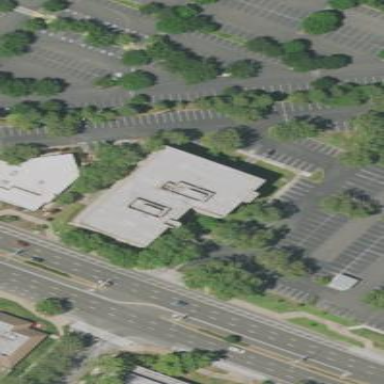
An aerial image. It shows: Office building.